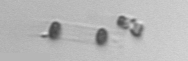
Label: Skeletonema